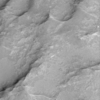
Label: not_dusty